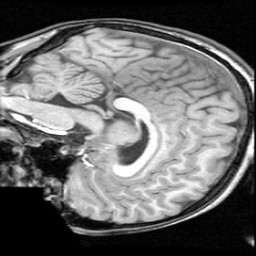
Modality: T1w
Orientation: sagittal
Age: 15
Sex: male
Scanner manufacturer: ge
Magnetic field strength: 1.5 T
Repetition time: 0.03333 s
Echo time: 0.008 s